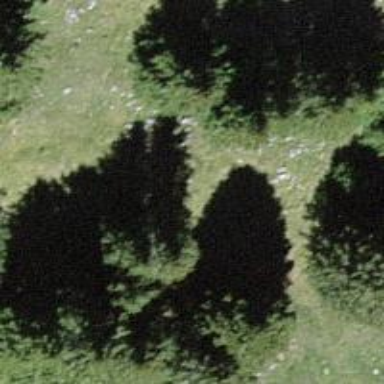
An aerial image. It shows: Needle-leaved tree in its natural environment.